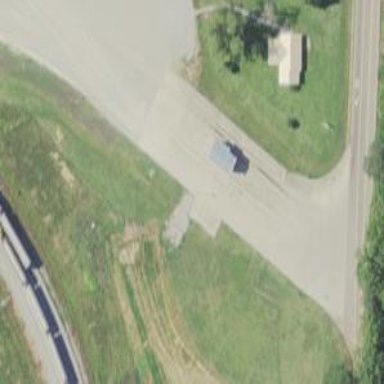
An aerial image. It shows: Weighbridge facility.